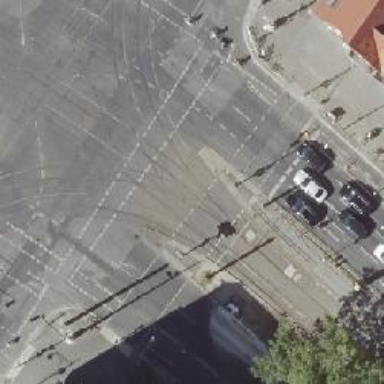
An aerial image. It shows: Railway crossing.